Interaction volume radius: 5 \u00c5
Interaction volume height: 10 \u00c5
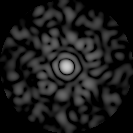
Disorder parameter: 0.8929